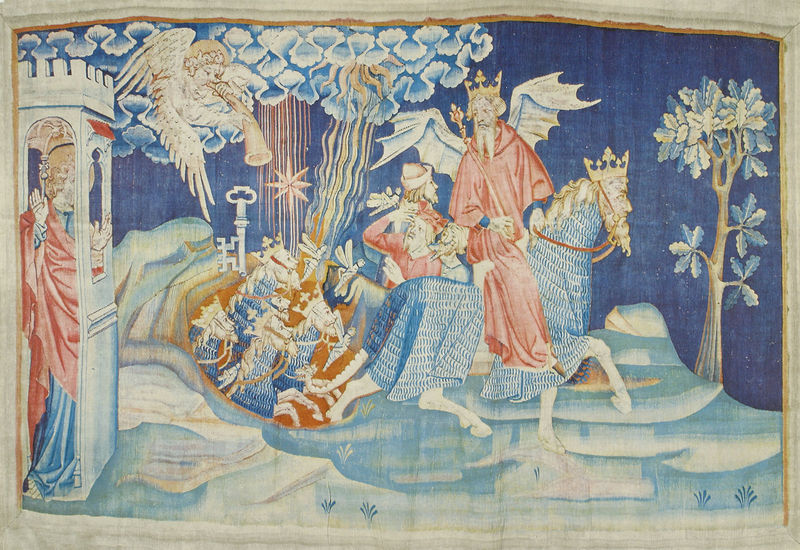
Titel: Die Apokalypse von Angers, Die sieben letzten Plagen
Institution: Angers, Musée du Château
Schlagwörter: baum, berg, blau, flügel, gemälde, himmel, mann, wasser, weiß, wolken, bäume, landschaft, frau, zeichnung, eis, rot, wolke, teppich, bart, sonne, stoff, krone, pferd, pferde, reiter, stock, turm, engel, stab, könig, zinnen, burg, stern, strahlen, herrscher, zentaur, eiche, schlüssel, posaune, textil, petrus, kronen, trompete, textilie, eposaune